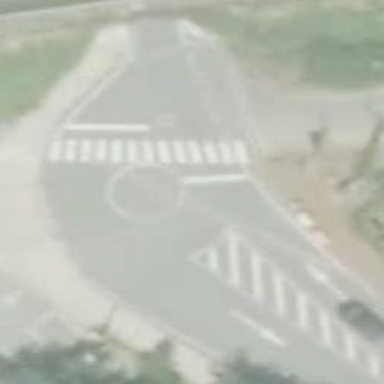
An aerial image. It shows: Unclassified asphalt road with roundabout junction.